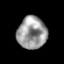
Tissue: prostate
Cell type: T cells
Senescence score: 0.6898
Nuclear area (px): 928
Mean DAPI intensity: 152.943